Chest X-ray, PA view. Patient: 38 years old, sex F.
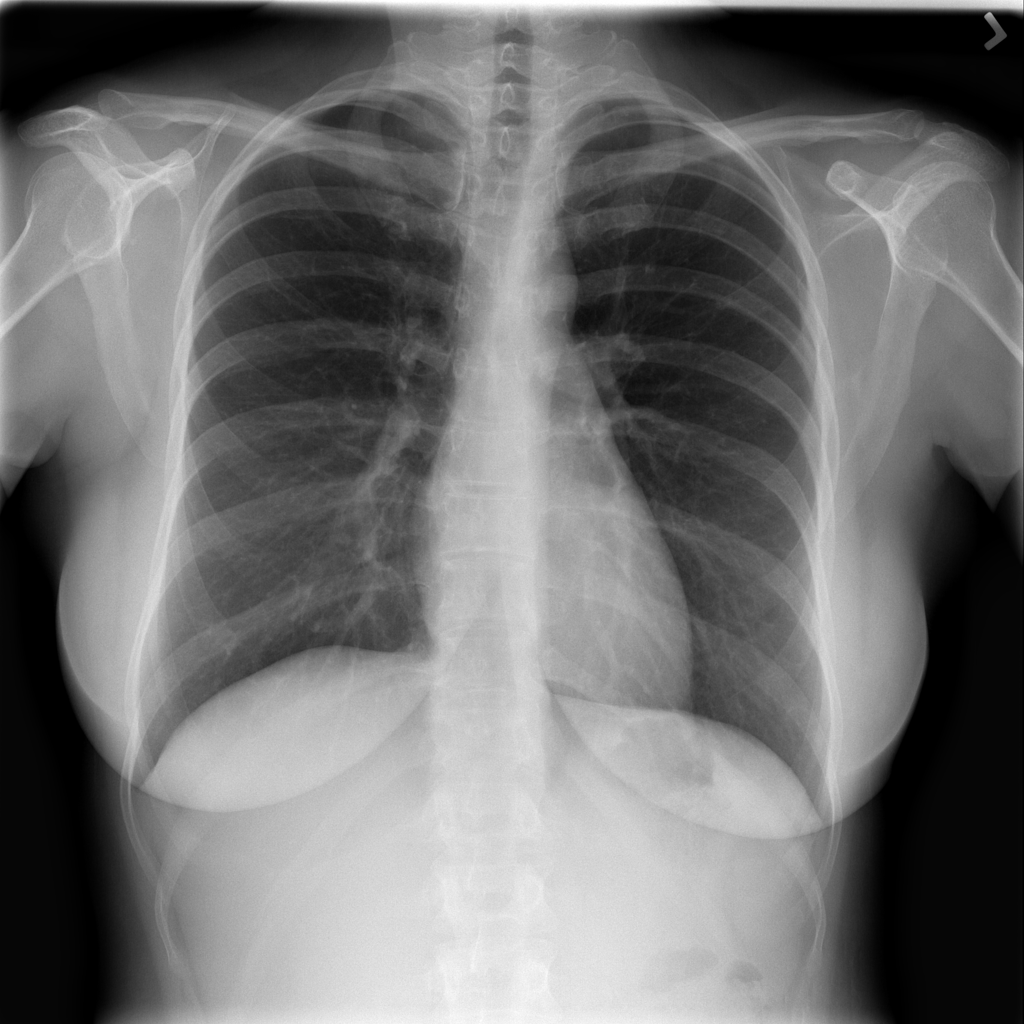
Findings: No Finding